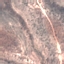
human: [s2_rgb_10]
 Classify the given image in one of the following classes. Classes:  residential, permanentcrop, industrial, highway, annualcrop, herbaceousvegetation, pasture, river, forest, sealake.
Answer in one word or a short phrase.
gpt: HerbaceousVegetation